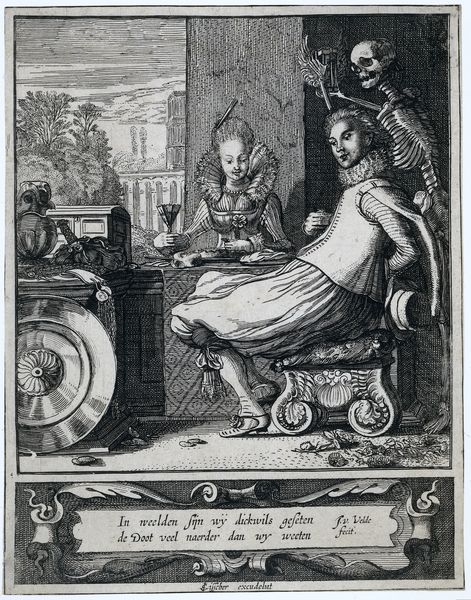
Titel: Dood verrast een jong paar
Künstler: Jan van de (II) Velde
Standort: Amsterdam
Institution: Rijksmuseum
Schlagwörter: assis, femme, mort, ville, verre, vin, roi, architecture, palais, table, texte, sol, reine, text, assit, scellet